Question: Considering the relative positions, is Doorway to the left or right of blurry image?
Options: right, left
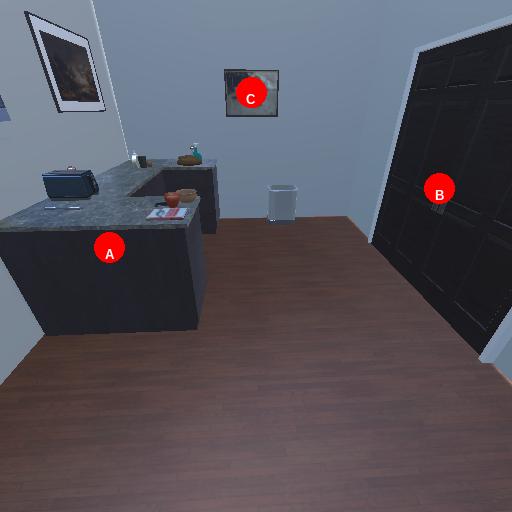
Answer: right